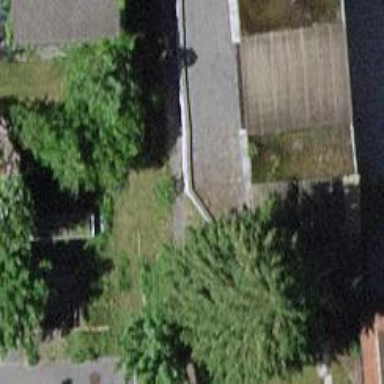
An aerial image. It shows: Retaining wall.